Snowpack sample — Buffalo Mountain, Silverthorne, Colorado, USA (1/25/25, 10:11 AM MST)
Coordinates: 39.6222, -106.1139
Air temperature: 22 °F
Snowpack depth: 110 cm
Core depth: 40 cm
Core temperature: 46.4 °F
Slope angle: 12°, slope face: 102°
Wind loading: high
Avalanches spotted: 0
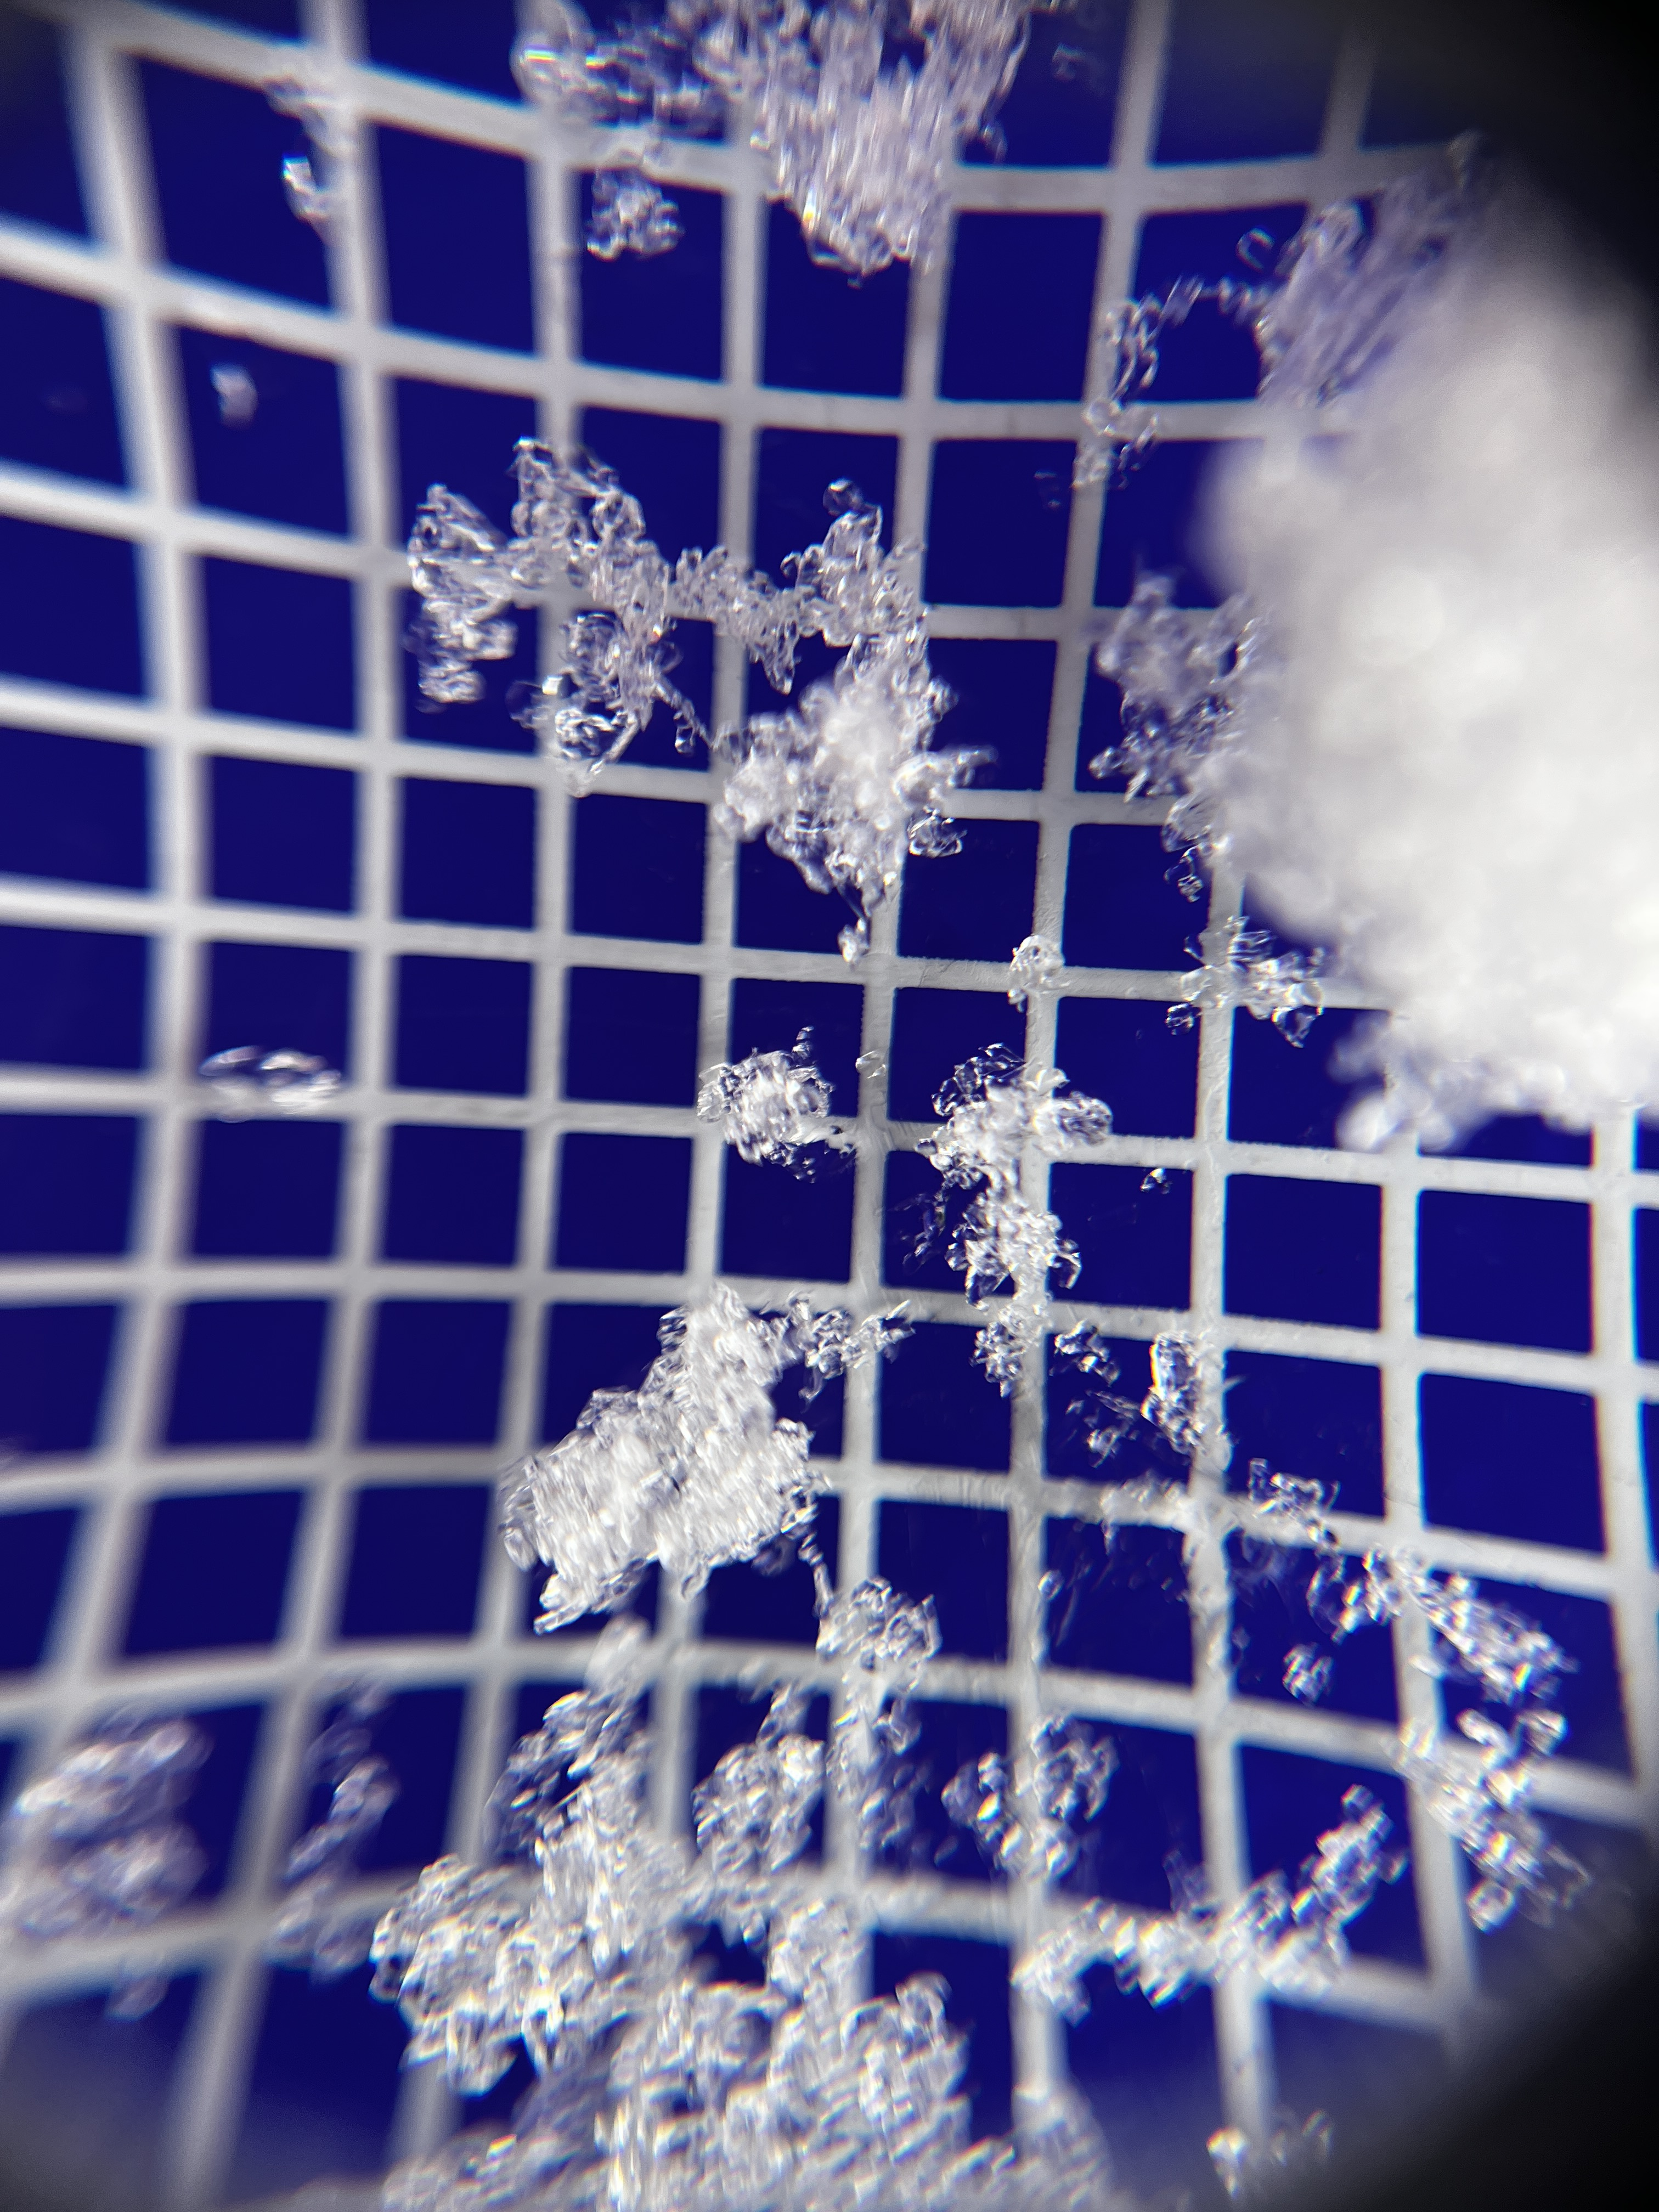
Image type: magnified_profile
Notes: No avalanches nearby, collected on the outskirts of a fire break 15 meters from the treeline, on way to Buffalo and Red Mountain